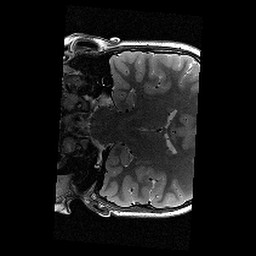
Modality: T2w
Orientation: coronal
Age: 12
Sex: female
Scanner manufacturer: siemens
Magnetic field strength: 3 T
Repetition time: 9.23 s
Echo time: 0.067 s